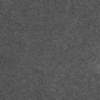
Label: dusty